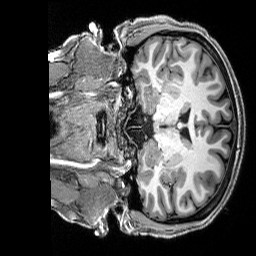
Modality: T1w
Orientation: coronal
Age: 24
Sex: female
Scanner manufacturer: siemens
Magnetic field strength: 3 T
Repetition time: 2.8 s
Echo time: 0.00212 s